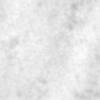
Label: no_change